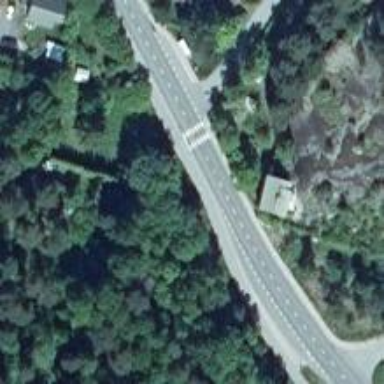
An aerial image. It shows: Marked crossing on footway.